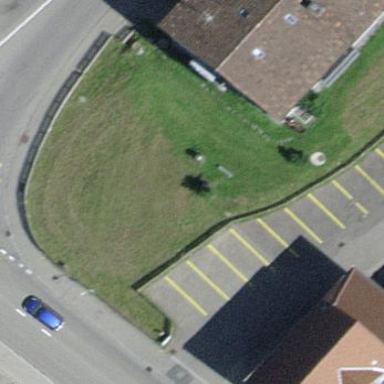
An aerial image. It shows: Parking area with asphalt surface.